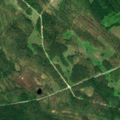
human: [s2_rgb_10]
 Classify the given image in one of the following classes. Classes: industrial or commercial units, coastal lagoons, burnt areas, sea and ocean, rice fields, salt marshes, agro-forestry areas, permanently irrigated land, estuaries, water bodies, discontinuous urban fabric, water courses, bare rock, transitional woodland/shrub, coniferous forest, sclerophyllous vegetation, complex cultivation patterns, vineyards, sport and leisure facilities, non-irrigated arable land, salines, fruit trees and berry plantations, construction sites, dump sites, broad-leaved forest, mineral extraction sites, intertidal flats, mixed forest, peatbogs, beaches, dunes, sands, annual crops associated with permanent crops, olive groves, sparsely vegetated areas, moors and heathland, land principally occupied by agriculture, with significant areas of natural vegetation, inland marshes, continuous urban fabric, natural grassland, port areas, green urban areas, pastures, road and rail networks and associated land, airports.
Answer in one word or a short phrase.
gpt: coniferous forest, mixed forest